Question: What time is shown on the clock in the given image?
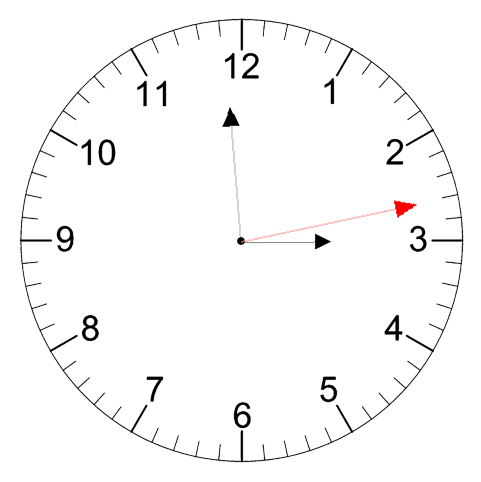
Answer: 02:59:13